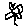
Label: flower